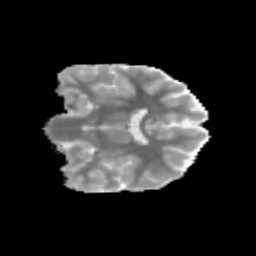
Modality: MD
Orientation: coronal
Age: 11
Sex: female
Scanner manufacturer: siemens
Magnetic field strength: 3 T
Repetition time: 3.8 s
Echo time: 0.07 s